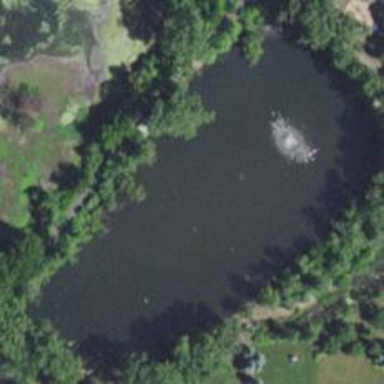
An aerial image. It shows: Pond with natural water.